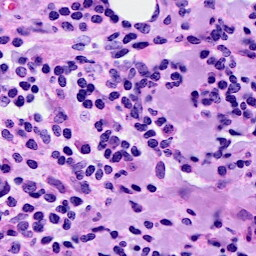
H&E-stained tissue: Breast